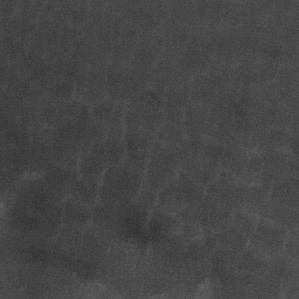
Label: non_frost